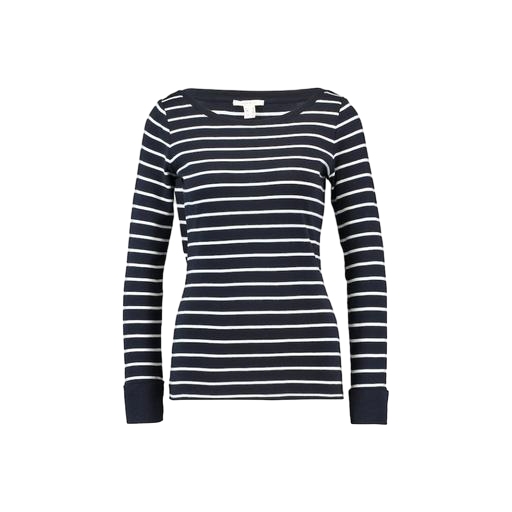
blue long-sleeved striped top, blue women's striped long-sleeve t-shirt, bateau shirt, white background